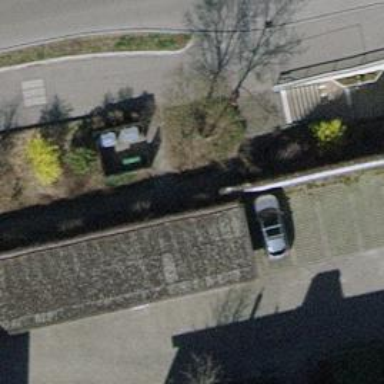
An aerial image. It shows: Group of garages.